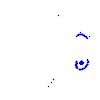
Particle: kaon